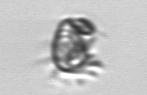
Label: Paratontonia_gracillima